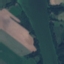
Label: River